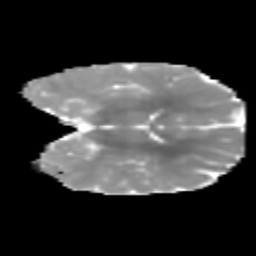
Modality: MD
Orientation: coronal
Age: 7
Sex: female
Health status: healthy